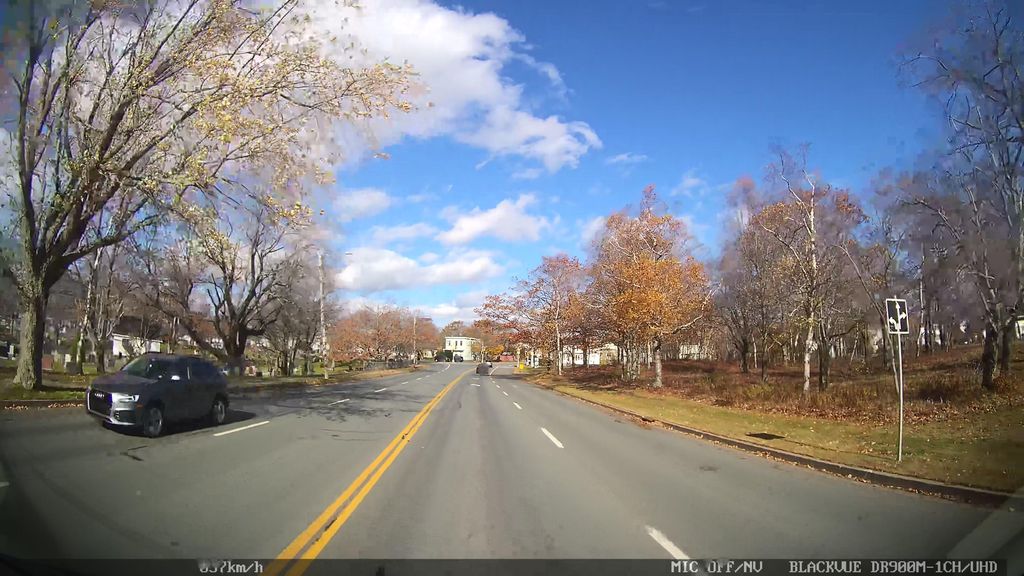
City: halifax